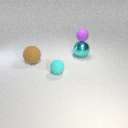
large cyan metal sphere behind large brown rubber sphere